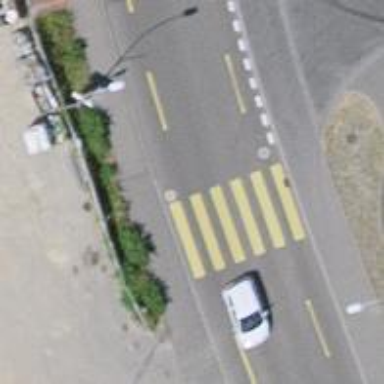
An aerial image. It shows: Tertiary road with designated cycle lane.